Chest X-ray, AP view. Patient: 25 years old, sex M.
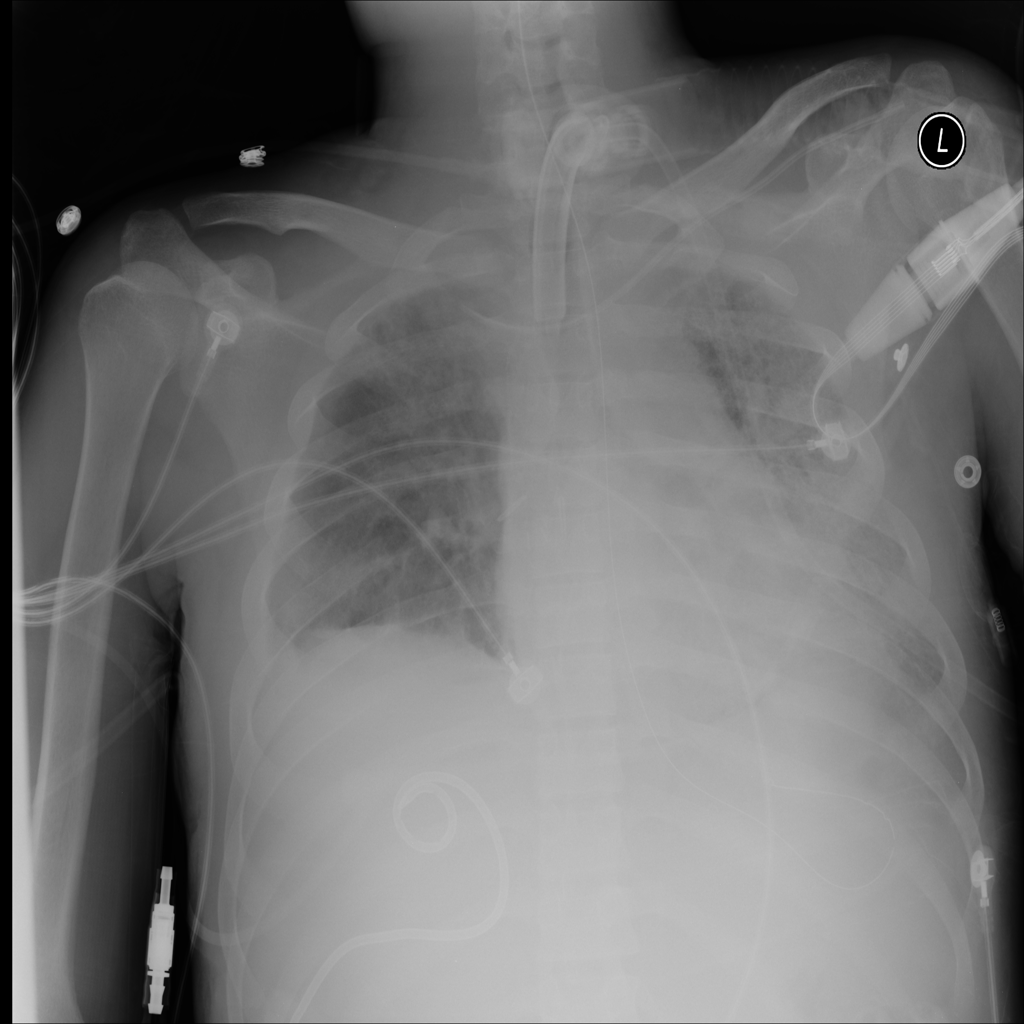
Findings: Consolidation